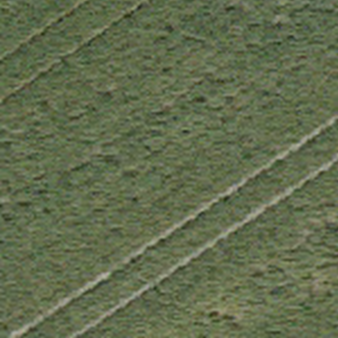
Label: other